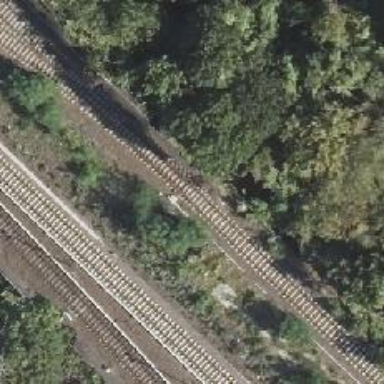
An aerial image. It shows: Railway signal.